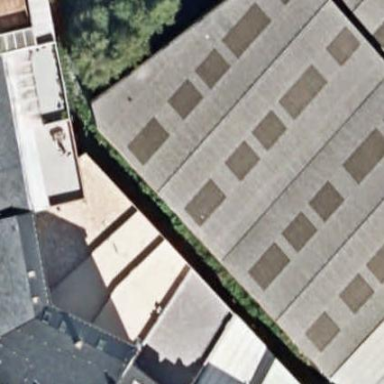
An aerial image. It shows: Warehouse.